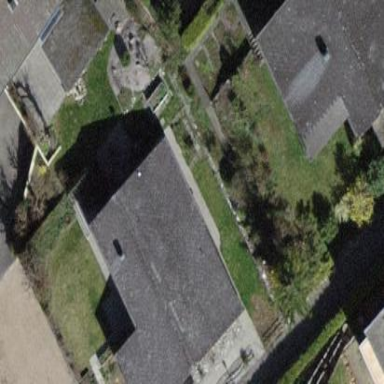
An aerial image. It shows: Building with tiled roof.